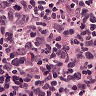
Metastatic tissue present: no